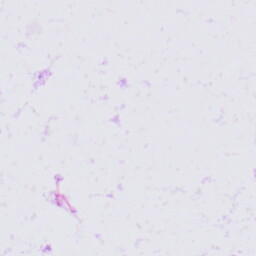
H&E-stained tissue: Skin